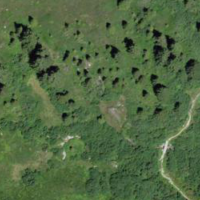
EUNIS habitat code: 31
Species observed at this site:
Cirsium heterophyllum